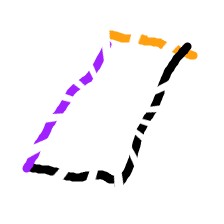
Shape: parallelogram